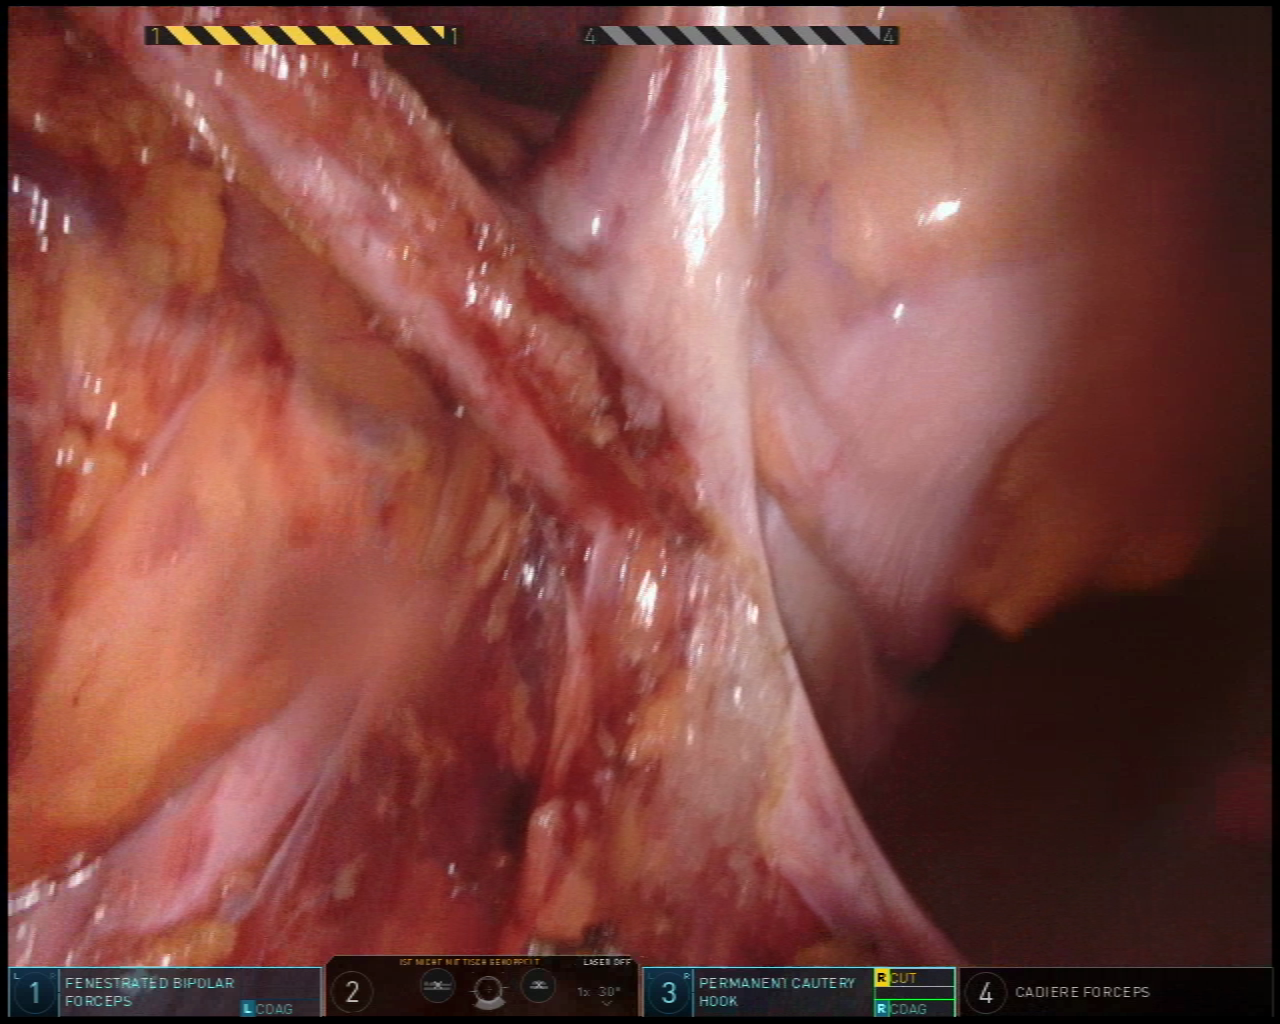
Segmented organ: colon
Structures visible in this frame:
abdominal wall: yes
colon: yes
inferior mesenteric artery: no
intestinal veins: no
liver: no
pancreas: no
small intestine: no
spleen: no
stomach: no
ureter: no
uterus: no
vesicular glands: no